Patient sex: F
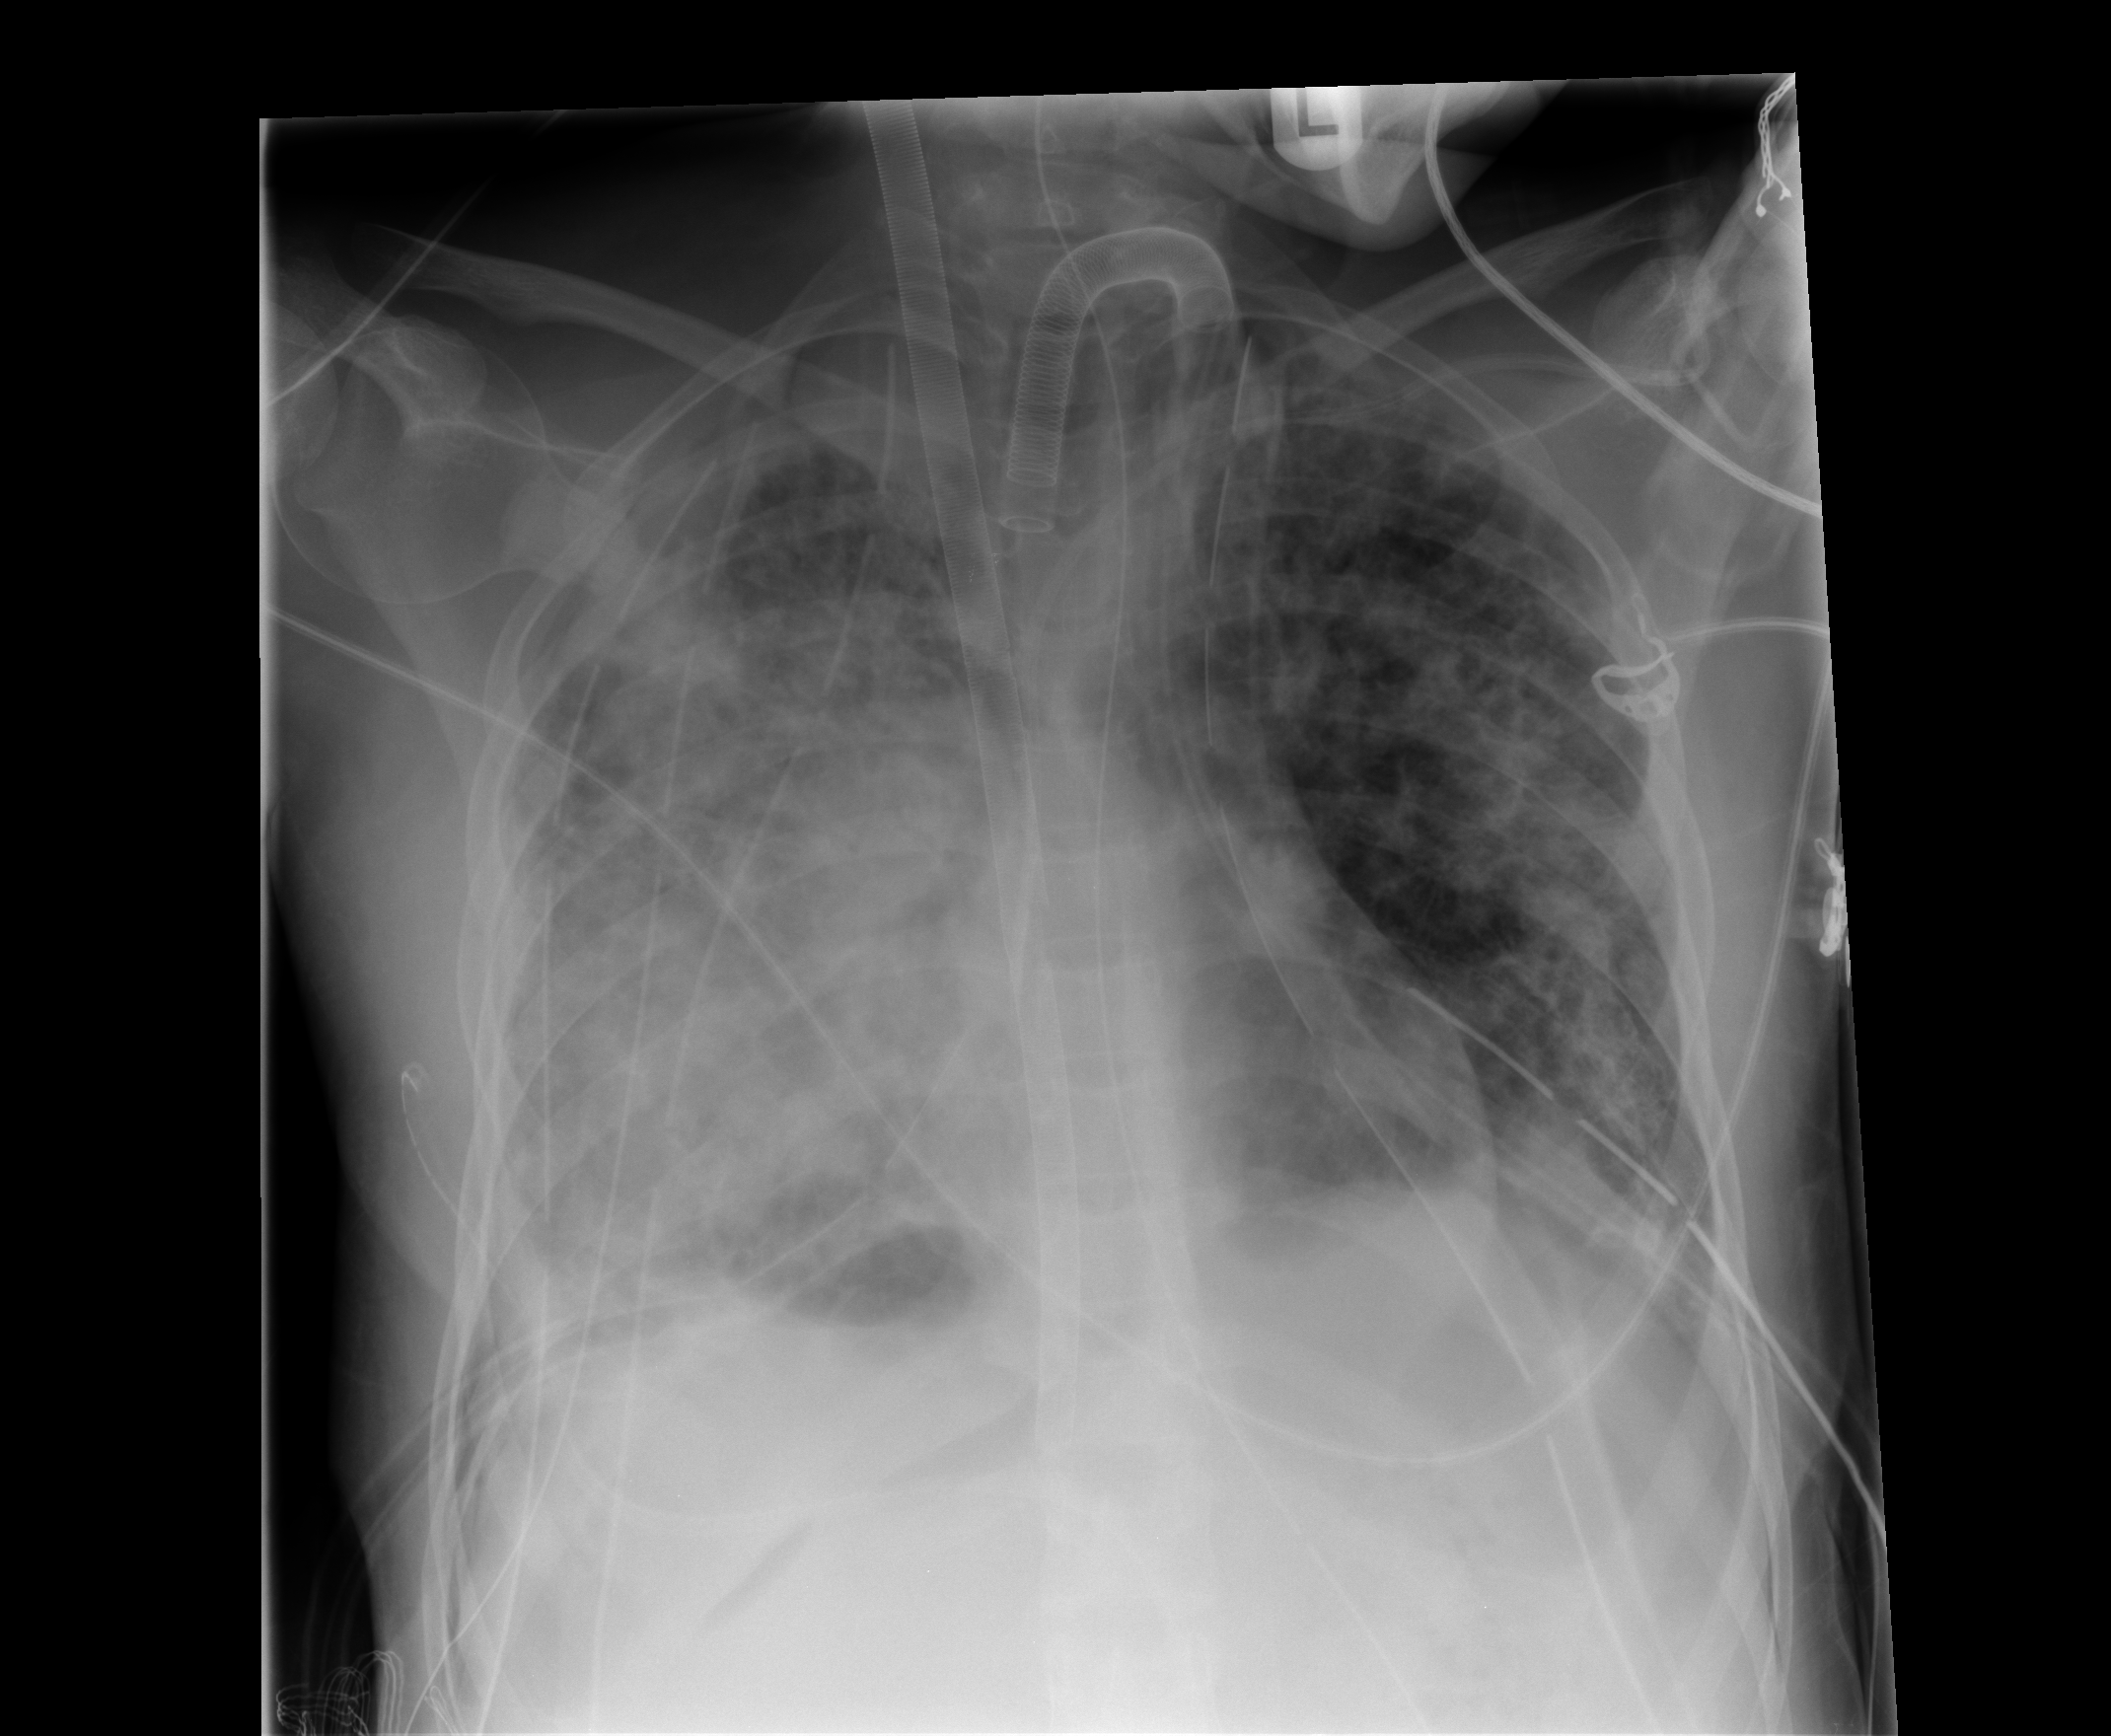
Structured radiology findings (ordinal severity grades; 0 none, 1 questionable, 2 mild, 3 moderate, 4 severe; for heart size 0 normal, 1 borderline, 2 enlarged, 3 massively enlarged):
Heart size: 0
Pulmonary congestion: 0
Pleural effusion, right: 3
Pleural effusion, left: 2
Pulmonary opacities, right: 4
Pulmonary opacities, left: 3
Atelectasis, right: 3
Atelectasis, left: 2